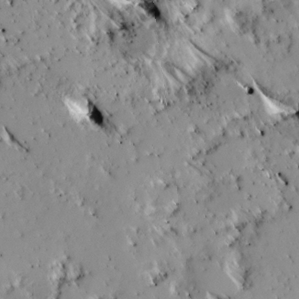
Label: non_frost